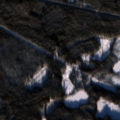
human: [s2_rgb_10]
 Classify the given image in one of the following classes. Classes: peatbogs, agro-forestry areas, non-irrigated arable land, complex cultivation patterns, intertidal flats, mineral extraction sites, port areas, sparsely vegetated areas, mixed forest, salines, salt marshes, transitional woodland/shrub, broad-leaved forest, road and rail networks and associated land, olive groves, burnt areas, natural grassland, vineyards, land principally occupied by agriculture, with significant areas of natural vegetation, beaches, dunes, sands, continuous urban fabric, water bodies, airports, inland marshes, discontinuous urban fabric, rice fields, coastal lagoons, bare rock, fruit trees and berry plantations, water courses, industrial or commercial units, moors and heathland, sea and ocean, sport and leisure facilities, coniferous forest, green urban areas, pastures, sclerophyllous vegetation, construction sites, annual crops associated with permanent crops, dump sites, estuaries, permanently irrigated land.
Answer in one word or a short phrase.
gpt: coniferous forest, mixed forest